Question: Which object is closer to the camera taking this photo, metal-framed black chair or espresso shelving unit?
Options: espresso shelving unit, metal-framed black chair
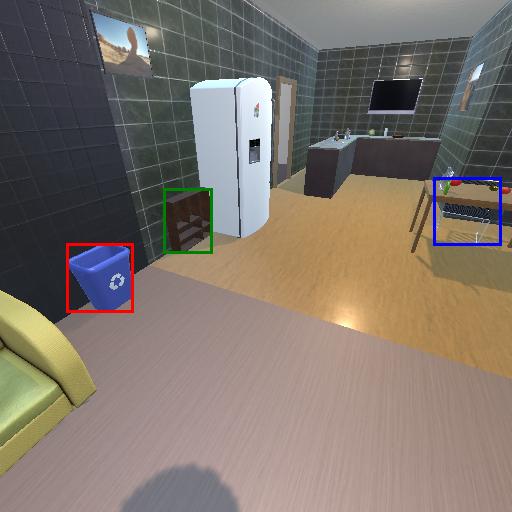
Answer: espresso shelving unit